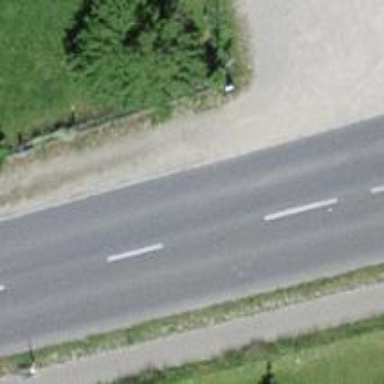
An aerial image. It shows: Bus stop with platform for public transport.